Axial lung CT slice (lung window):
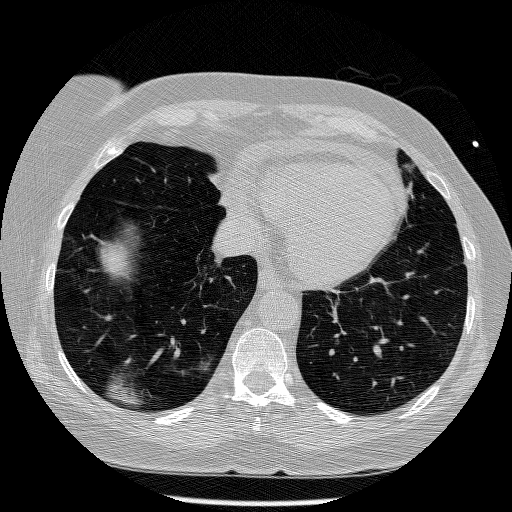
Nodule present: no